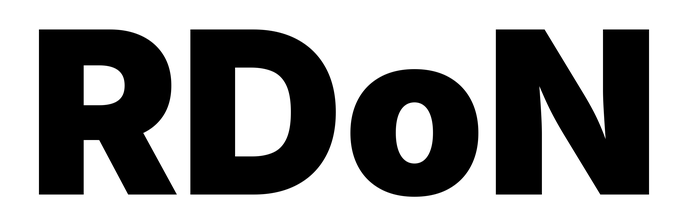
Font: Inter_Black